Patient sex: F
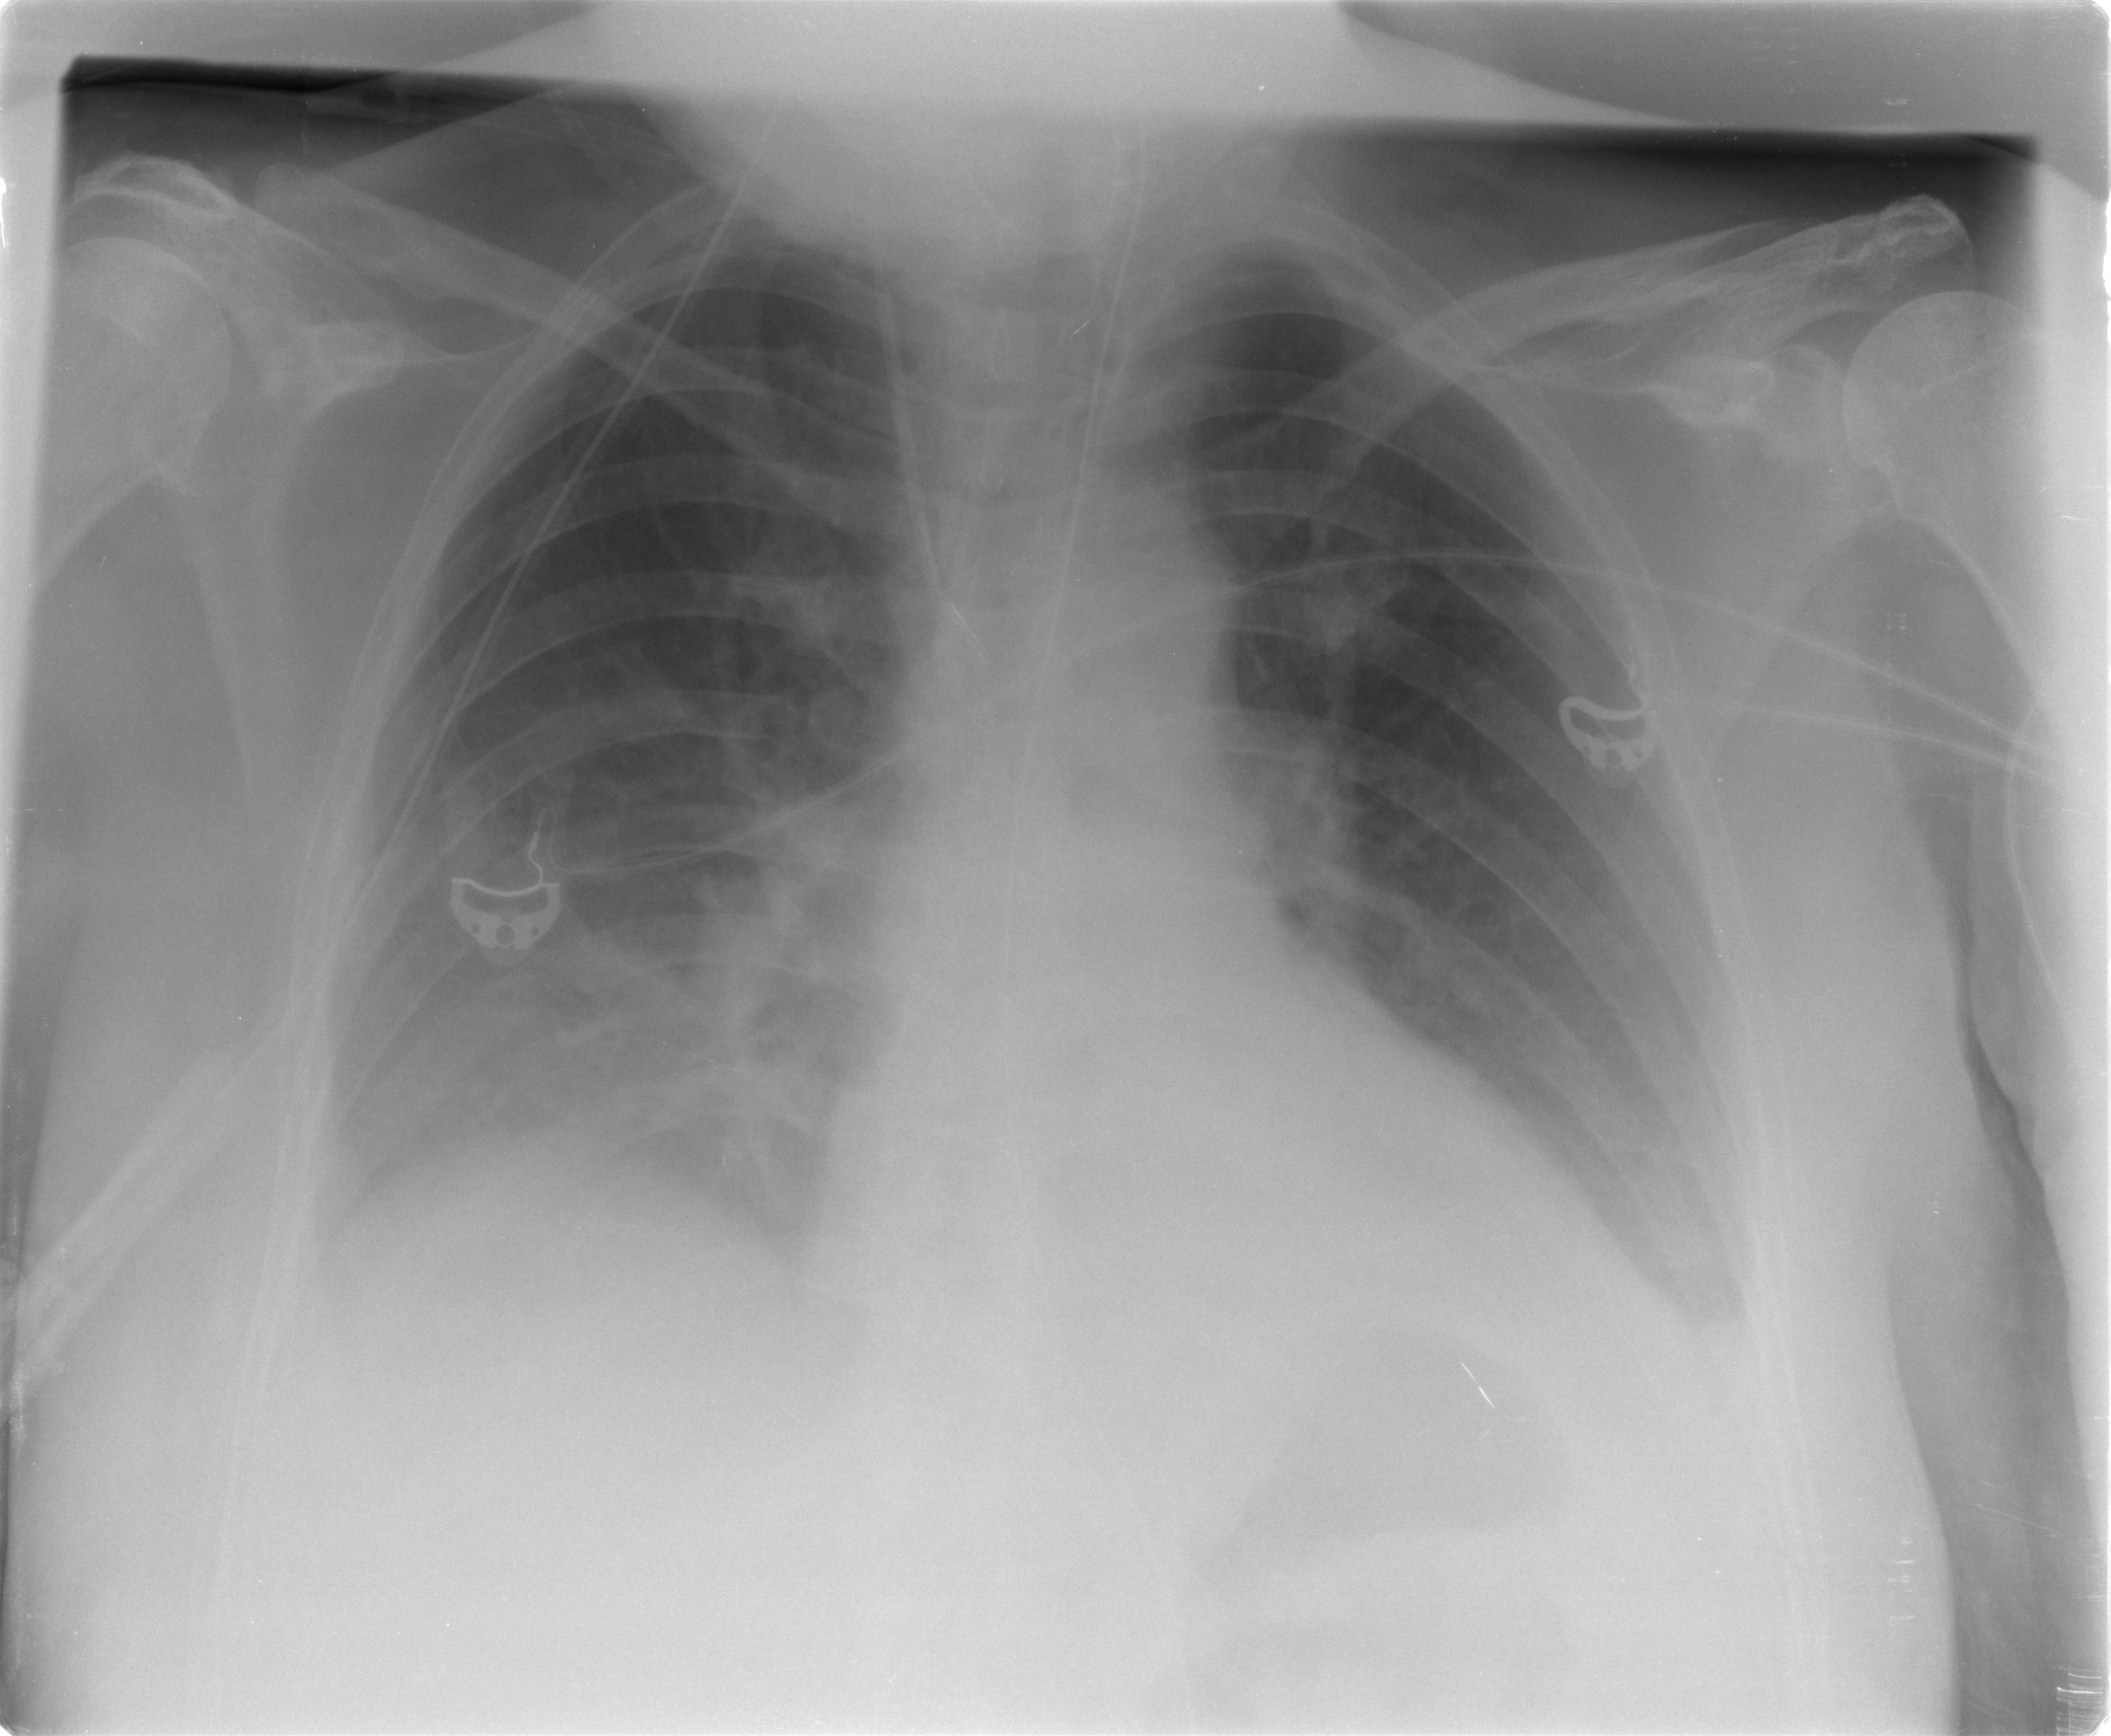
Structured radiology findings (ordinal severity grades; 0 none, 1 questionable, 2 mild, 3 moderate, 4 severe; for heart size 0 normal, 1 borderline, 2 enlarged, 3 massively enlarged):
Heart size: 0
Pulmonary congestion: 0
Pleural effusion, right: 2
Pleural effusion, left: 2
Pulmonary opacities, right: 0
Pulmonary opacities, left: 0
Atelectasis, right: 2
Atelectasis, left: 1